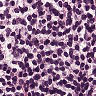
Metastatic tissue present: no